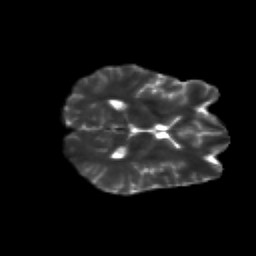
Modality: T2w
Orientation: axial
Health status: healthy
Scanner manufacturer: siemens
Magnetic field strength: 3 T
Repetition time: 12 s
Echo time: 0.092 s